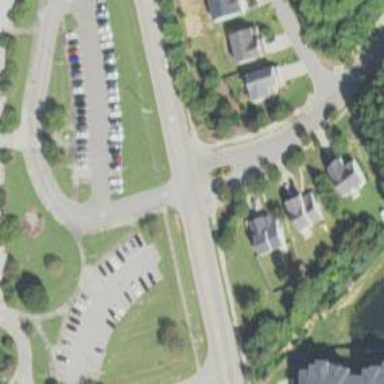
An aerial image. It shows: Left sidewalk along asphalt tertiary road.